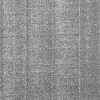
Atmospheric dust classification: dusty